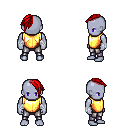
a pixel art fantasy rpg character, male body template, dark elf, purple skin, gold chest armor, metal pants, red long mohawk hairstyle, white cloth bandages, four views (front, back, left, right), 2x2 character sprite sheet, small pixel art, hard edges, no anti-aliasing